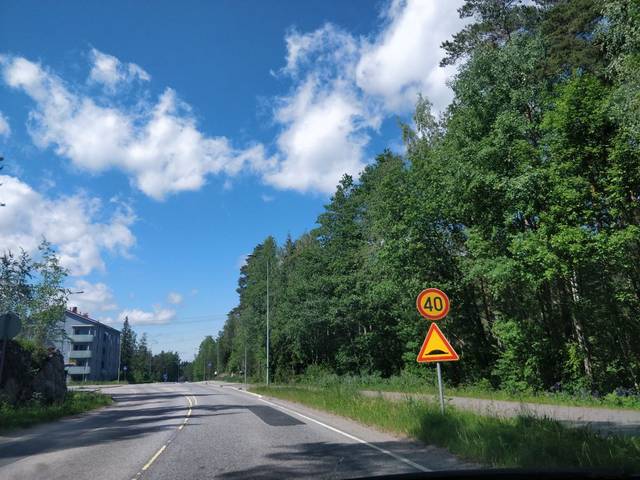
Region: Finland
Coordinates: 60.227, 24.668